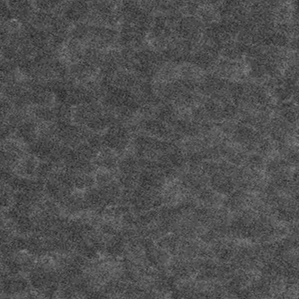
Label: frost